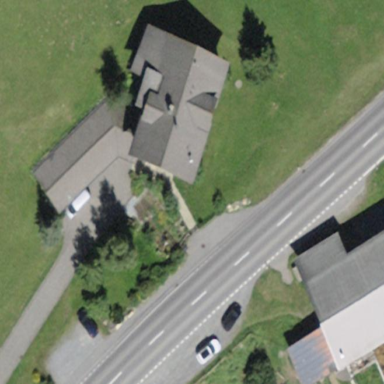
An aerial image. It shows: Building with tile roof.